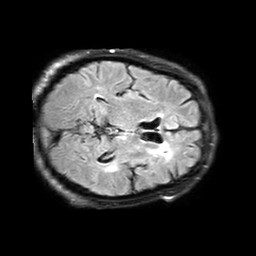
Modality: FLAIR
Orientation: axial
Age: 57
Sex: male
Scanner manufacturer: philips
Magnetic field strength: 3 T
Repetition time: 11 s
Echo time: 0.12 s